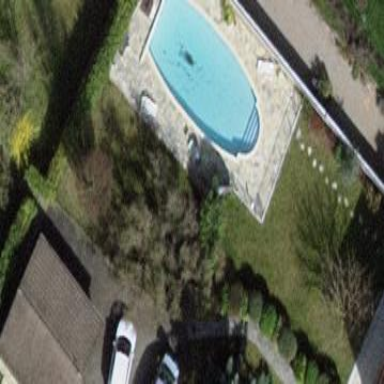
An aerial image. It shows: Swimming pool located in leisure land.